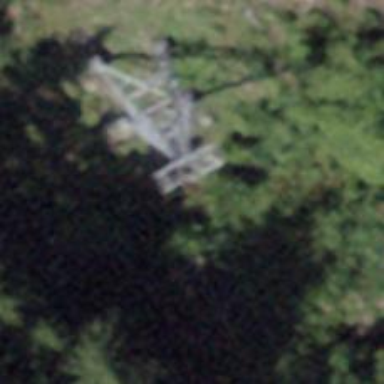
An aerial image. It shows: Cable car.